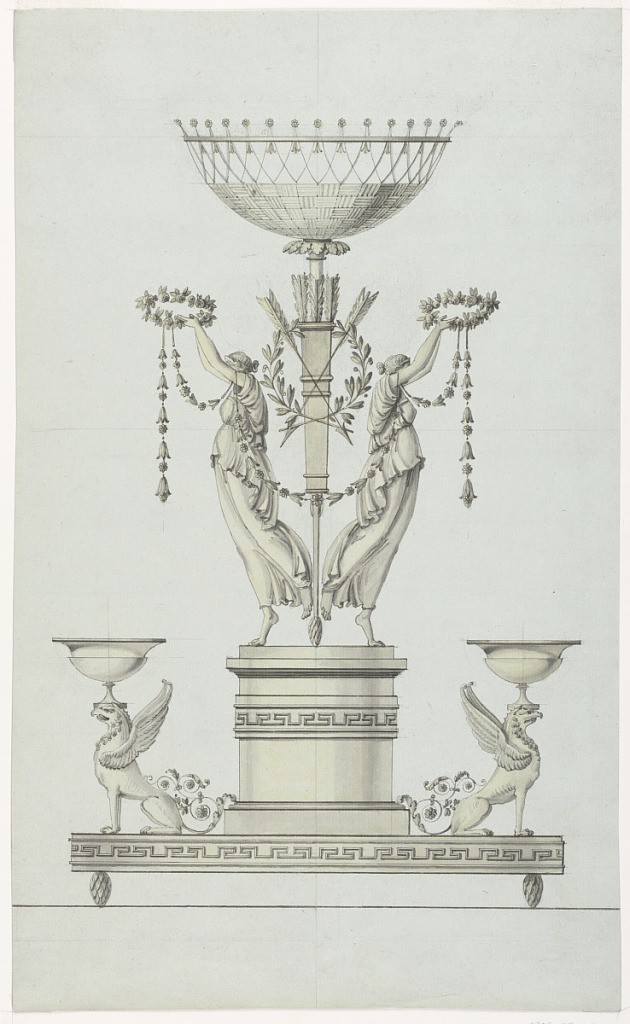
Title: Design for a Centerpiece
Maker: Pietro Belli, Italian, 1780–1828
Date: early 19th century
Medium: Pen and brown ink, brush and gray and pale yellow watercolor over graphite on light green paper
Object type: Drawing
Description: Design for a centerpiece, positioned at the center of the sheet. The base is in the form of a truncated column upon which stand two female figures dressed in classical attire (maenads) holding aloft floral wreaths and garlands. They are shown in profile.  The bowl rests on a quiver with arrows, which is positioned between the female figures.  On either side of the base is a griffin carrying a bowl on its head.